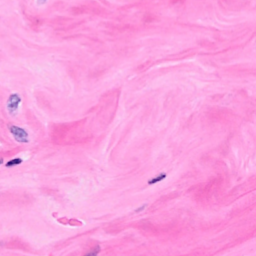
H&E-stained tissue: Breast